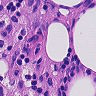
Metastatic tissue present: no